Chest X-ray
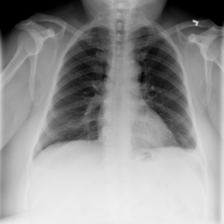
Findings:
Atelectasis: negative
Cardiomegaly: negative
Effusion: positive
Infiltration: negative
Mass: negative
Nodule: negative
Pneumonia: negative
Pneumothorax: negative
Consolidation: negative
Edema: negative
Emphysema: negative
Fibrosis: negative
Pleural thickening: negative
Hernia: negative